Question: I need the ability to add multiple file uploads based on the user needs BUT the user has to be able to assign a name to the upload for later usage.
As you can see I'm only dynamically adding more file uploads but assign a name to these uploads seems to be my problem.
Is there any way I can achieve this?

The code in my View :
'''
@using Microsoft.Web.Helpers
@model MusicNews.Web.Models.ViewModel.ArticleCreateModel
@{
ViewBag.Title = "Create";
}
@section content
{
@using (Html.BeginForm("Create", "Article", FormMethod.Post,
new { enctype = "multipart/form-data" }))
{
...
@FileUpload.GetHtml("Files",2,true,false,"Add more")
<p>
<input type="submit" value="Create" />
</p>
}
}
'''
The code in my controller looks like :
'''
[Authorize]
public ActionResult Create()
{
ViewBag.ArticleTypes = new SelectList(ArticleTypes, "Type");
return View();
}
[HttpPost]
[Authorize]
public ActionResult Create(ArticleCreateModel article)
{
var files = Request.Files;
if (ModelState.IsValid)
{
...
}
return View(article);
}
'''
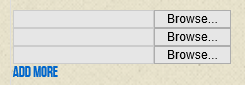
Answer: You probably have to create additional uploads yourself. This can be done using jQuery, for example:
Here's the HTML:
'''
<div id="uploads">
<div id="uploadtemplate">
<input type="file" name="upload" />
<input type="text" name="FileName" />
<div>
<a href="#" id="addFile">Add file</a>
</div>
'''
On load, we'll clone the "template" in a variable for later use. On click, we'll clone the template and add it to the document.
'''
$(function() {/
$('#addFile').data('uploadtemplate', $('#uploadtemplate').attr('id', '').clone());
$('#addFile').click(function(e) {
$(this).data('uploadtemplate').clone().insertBefore( $this) );
e.preventDefault();
});
});
'''
Your model will be:
'''
public class Foo {
public string[] FileName { get; set; } // will contain all file names given by the user
}
'''
Then parse Request.Files and do the magic you know :-) The Foo.FileName field wil lcontain a file name given by the user for every uploaded file. You can use that as the first file in Request.Files will map to Foo.FileName[0] and so on.